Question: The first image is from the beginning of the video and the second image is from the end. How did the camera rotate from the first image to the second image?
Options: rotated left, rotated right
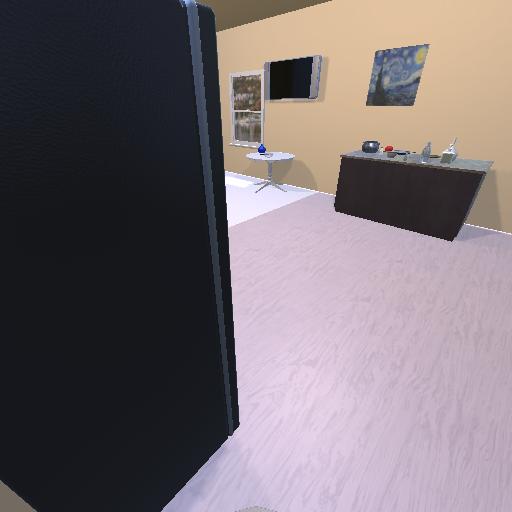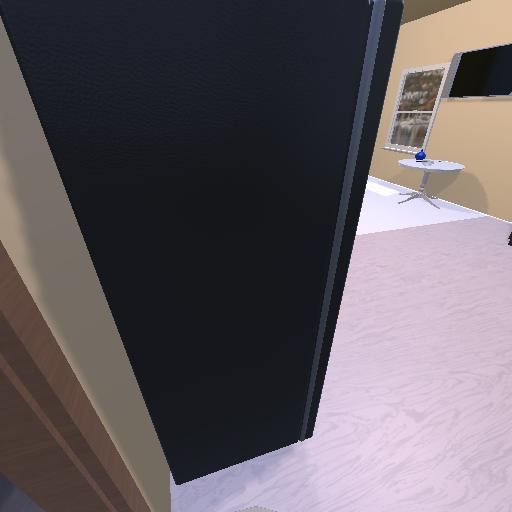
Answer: rotated left